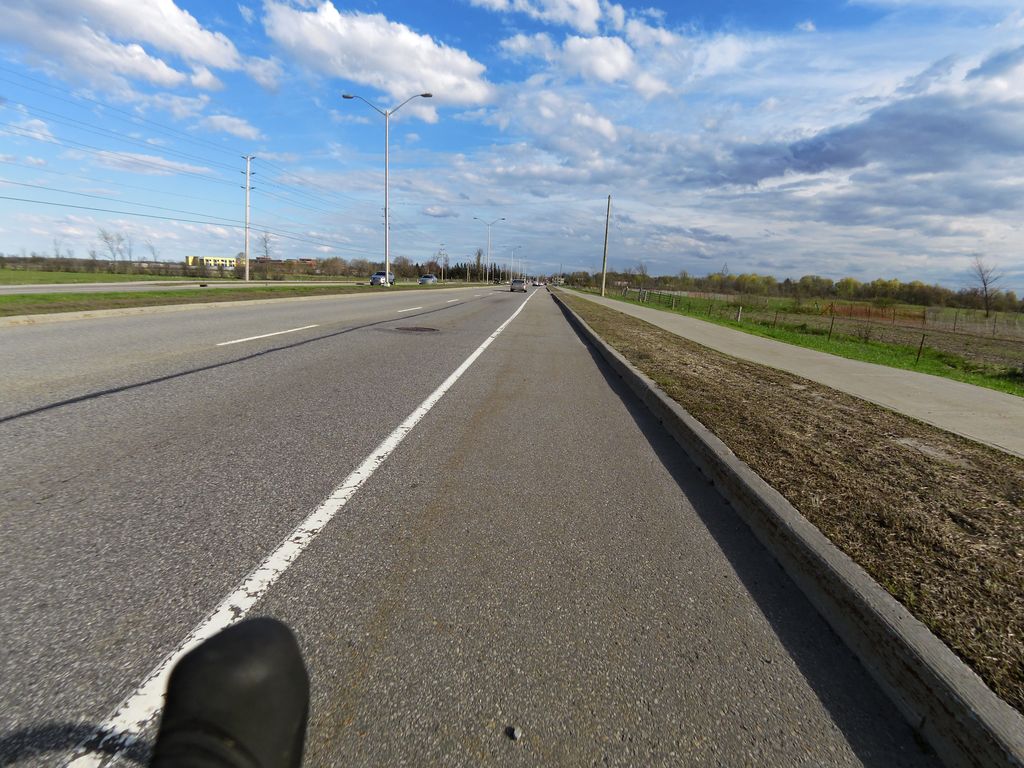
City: ottawa-gatineau